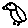
Label: bird